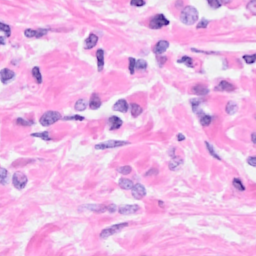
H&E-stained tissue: Breast